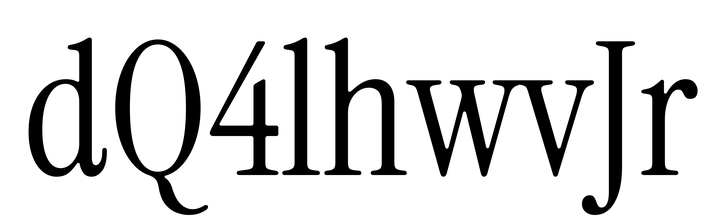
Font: InstrumentSerif-Regular